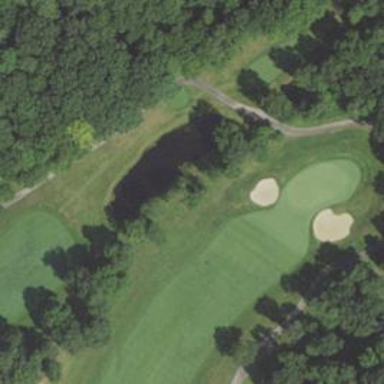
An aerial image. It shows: Water hazard in golf course. The hazard is natural water feature.